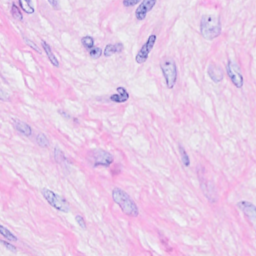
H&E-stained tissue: Breast